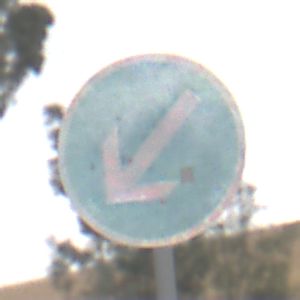
Verkehrszeichen: VorgeschriebeneVorbeifahrtLinks
Umgebung: Outdoor, Nature
Tageszeit: MorningAfternoon
Wetter: Overcast
Licht: Natural
Jahreszeit: NotSpecified
Kontrast: LowContrast